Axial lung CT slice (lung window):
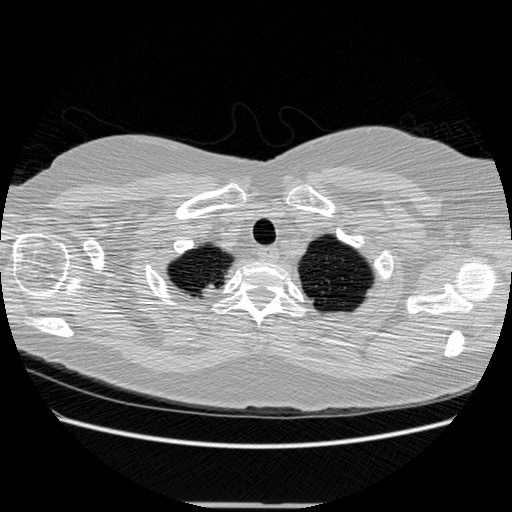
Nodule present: no